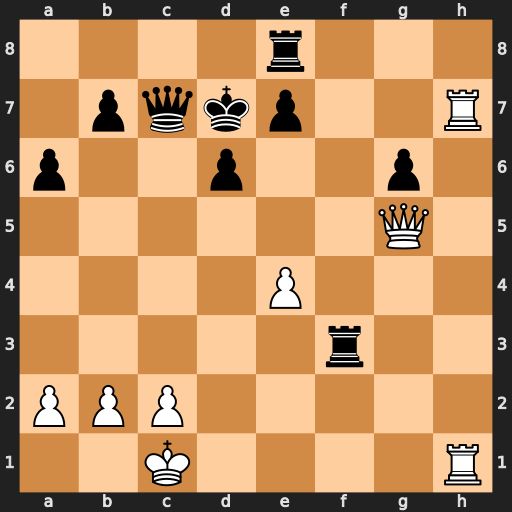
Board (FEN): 4r3/1pqkp2R/p2p2p1/6Q1/4P3/5r2/PPP5/2K4R
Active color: w
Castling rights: -
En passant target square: -
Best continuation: Qg4+ Kd8 Qxf3